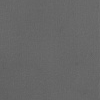
Atmospheric dust classification: not_dusty